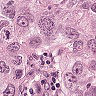
Metastatic tissue present: yes